A bearing vibration time series has been folded into this square grayscale image, one row per segment of consecutive samples. Based on the visible evidence, which condition applies: normal, inner_race, outer_race, ball?
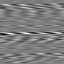
Answer: outer_race